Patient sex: M
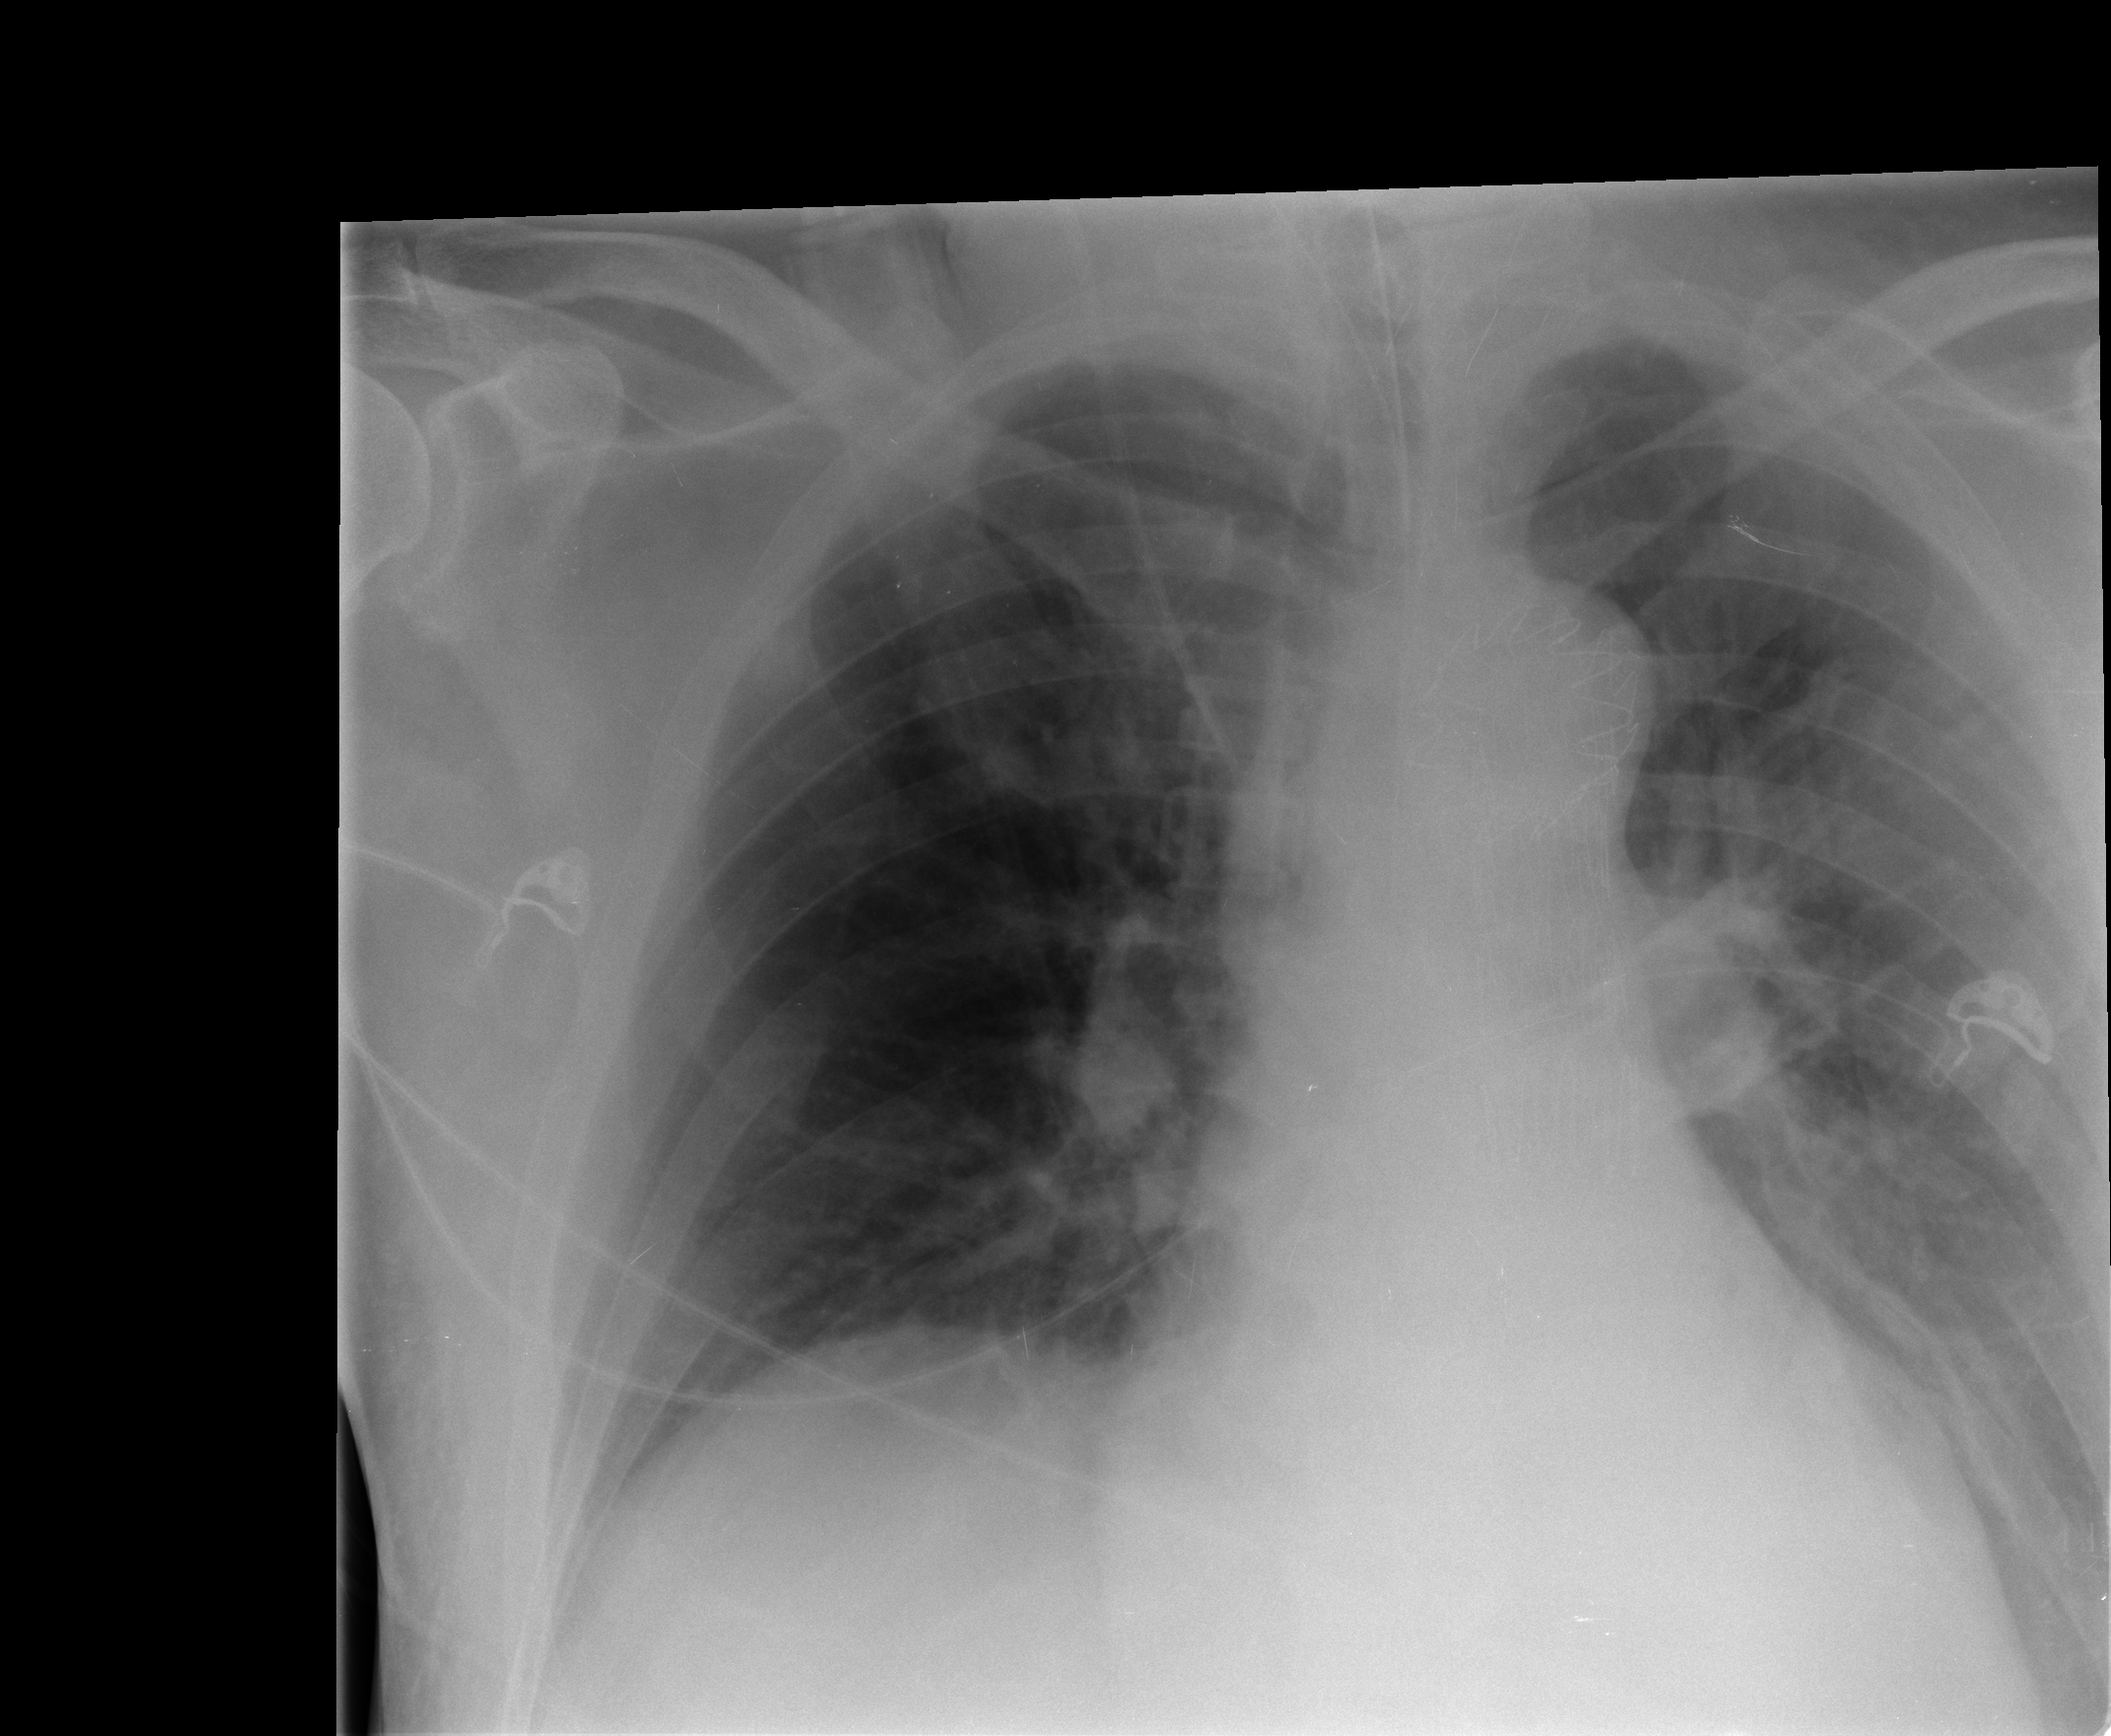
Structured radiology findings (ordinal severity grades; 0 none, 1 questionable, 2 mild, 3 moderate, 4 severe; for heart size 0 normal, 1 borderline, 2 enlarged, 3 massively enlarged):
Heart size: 0
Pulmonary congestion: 2
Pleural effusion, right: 0
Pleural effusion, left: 2
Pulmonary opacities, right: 0
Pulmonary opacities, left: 2
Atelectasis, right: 2
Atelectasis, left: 2